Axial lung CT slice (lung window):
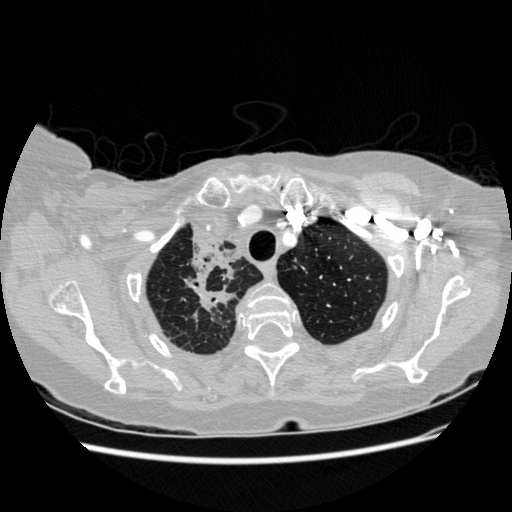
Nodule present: no